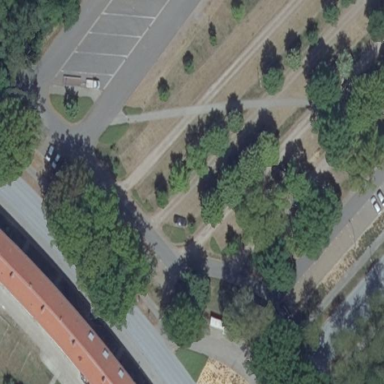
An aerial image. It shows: Parking area with grass paver surface.